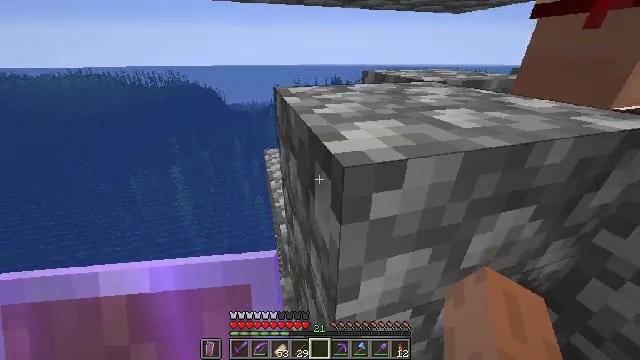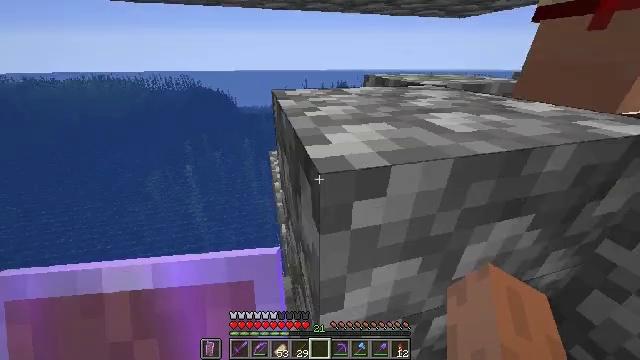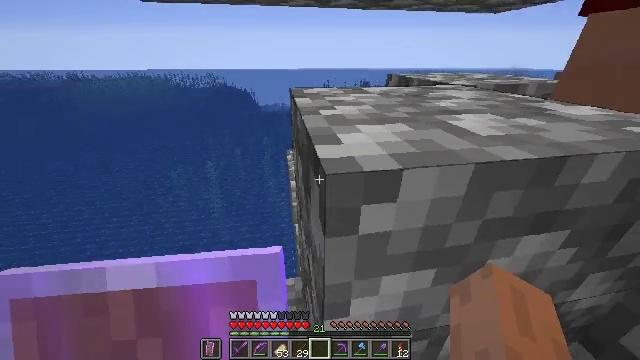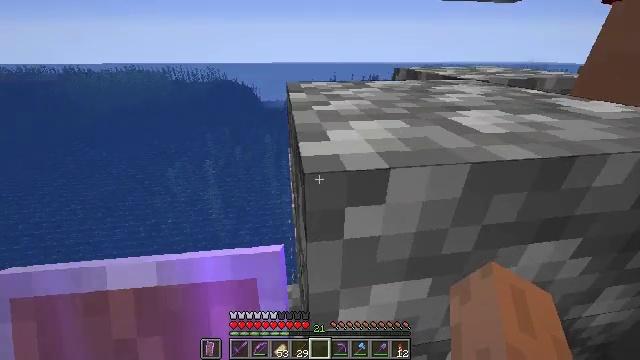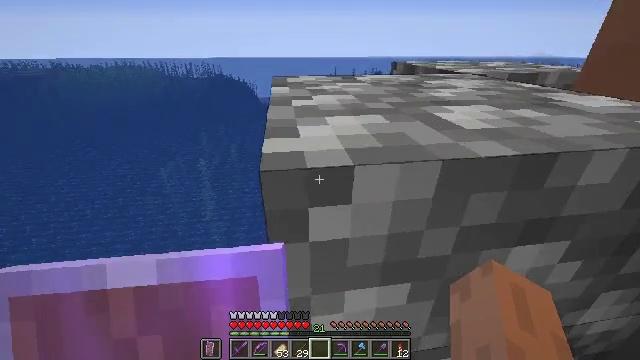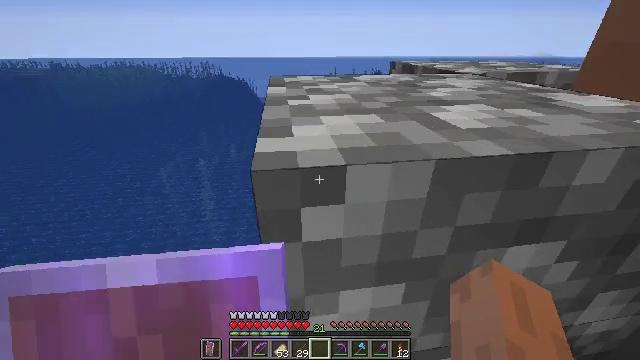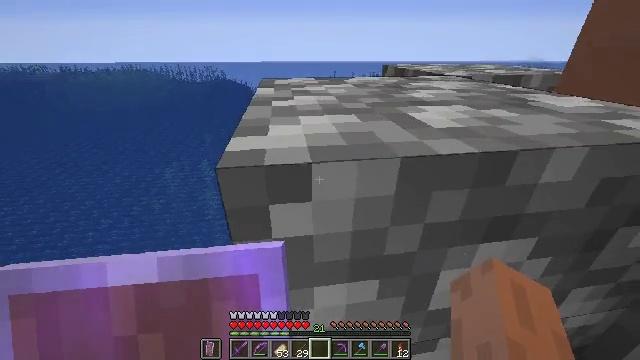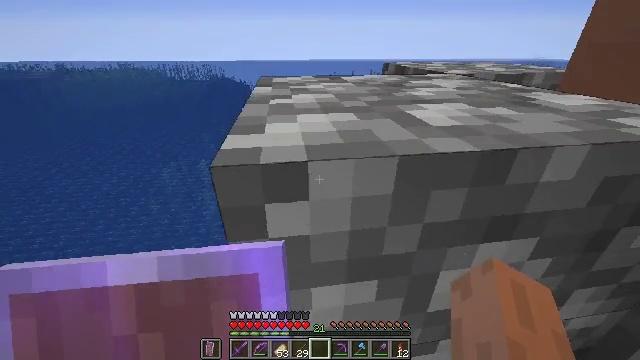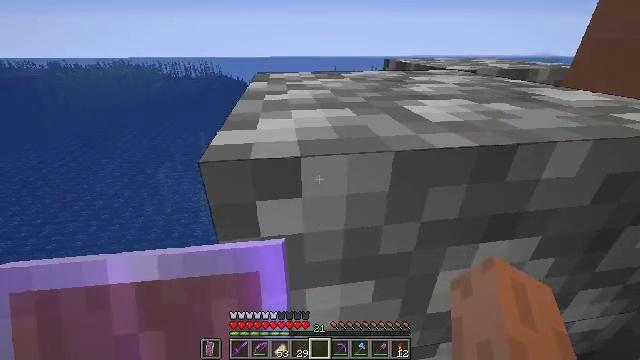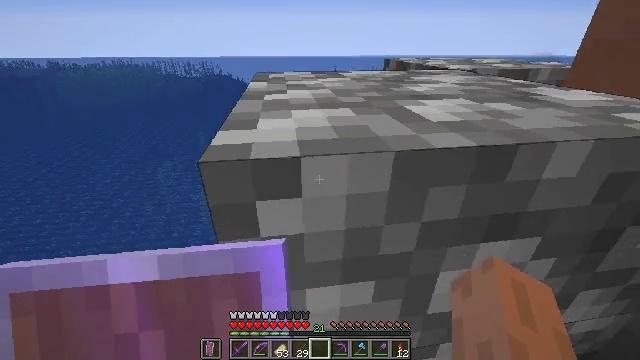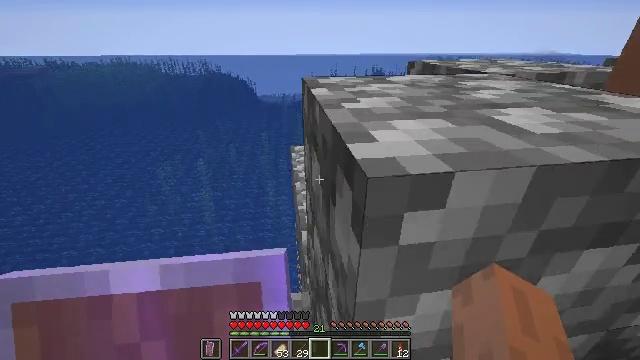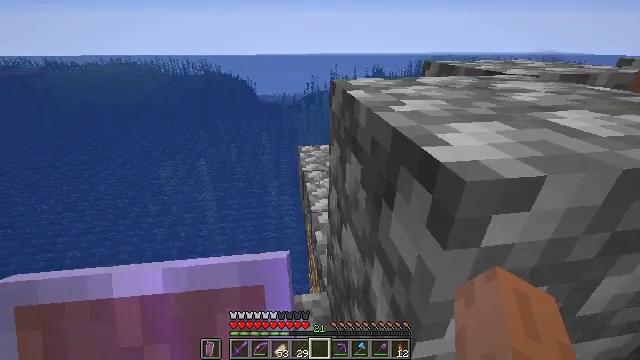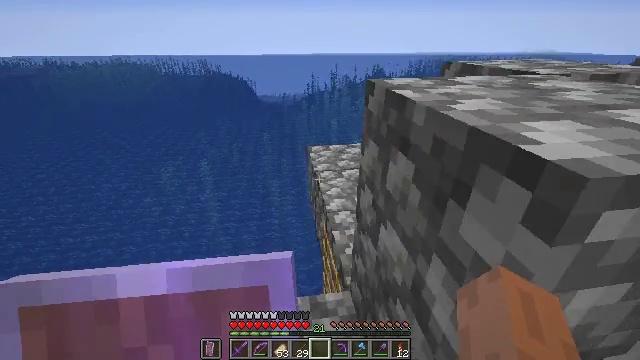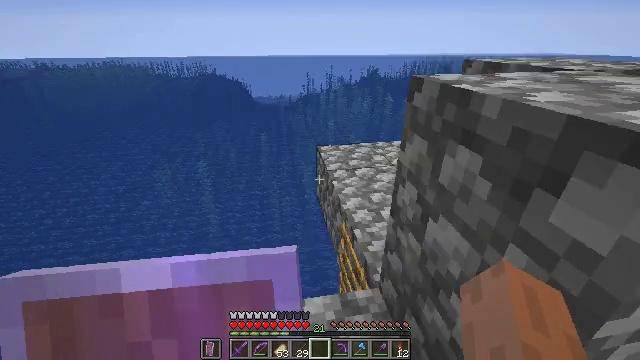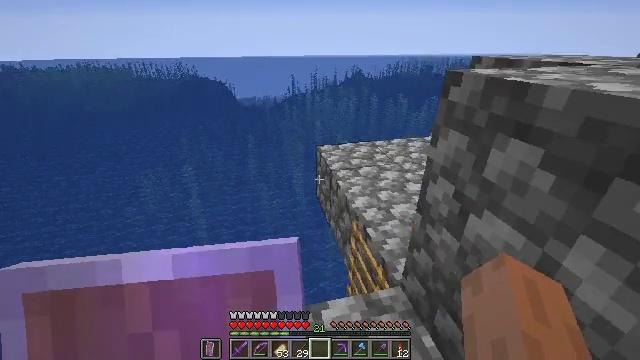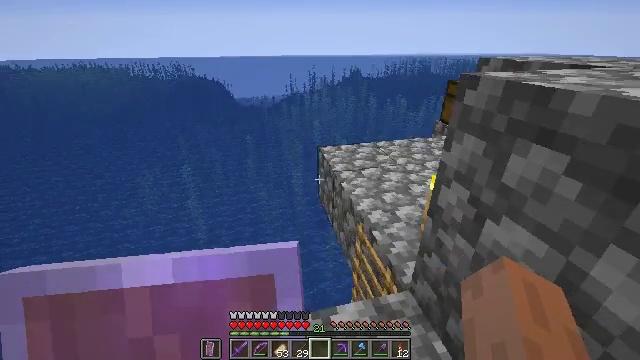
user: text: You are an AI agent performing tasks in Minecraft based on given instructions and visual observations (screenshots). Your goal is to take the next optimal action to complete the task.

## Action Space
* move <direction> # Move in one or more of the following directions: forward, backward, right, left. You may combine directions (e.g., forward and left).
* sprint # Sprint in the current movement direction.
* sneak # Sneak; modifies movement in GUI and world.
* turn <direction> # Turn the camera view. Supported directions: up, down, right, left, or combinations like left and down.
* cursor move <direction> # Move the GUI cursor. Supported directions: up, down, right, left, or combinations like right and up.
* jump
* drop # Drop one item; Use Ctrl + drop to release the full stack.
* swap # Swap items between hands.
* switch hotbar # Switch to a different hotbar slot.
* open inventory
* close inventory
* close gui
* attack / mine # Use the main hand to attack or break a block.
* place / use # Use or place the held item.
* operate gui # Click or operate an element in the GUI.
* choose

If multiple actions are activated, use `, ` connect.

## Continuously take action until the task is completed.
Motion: motion action
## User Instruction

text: Drop wheat seeds.
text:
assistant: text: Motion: move forward, sprint, turn left
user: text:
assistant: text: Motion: move forward, sprint, turn left
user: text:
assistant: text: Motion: move forward, sprint, turn left
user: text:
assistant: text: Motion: move forward, sprint
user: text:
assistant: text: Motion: move forward, sprint
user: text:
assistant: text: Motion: no_op
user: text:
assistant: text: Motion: no_op
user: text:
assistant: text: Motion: no_op
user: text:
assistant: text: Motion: move left
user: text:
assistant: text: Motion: move left
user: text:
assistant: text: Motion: move left
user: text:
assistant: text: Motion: move left
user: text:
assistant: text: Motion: move left, turn right
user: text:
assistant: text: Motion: move forward and move left, turn right
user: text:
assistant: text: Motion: move forward and move left
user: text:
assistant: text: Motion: move forward, turn right
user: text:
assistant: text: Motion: move forward, turn right
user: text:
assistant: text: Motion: move forward, turn right and down
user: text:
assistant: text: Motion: move forward, turn right
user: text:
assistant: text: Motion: move forward, turn right
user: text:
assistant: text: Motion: move forward, turn right
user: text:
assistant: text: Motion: move forward, turn right
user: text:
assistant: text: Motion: move forward, turn right
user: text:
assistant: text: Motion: move forward
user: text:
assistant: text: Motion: move forward
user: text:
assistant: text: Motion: move forward
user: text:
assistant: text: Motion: move forward
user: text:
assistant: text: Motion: move forward
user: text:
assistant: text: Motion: move forward
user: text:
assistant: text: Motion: move forward